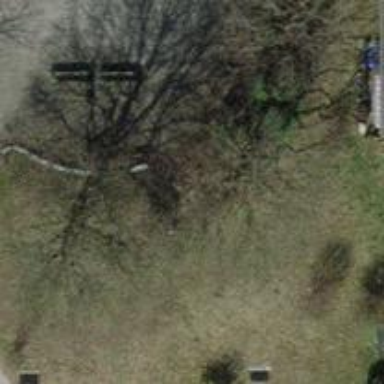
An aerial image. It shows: Brown bench.